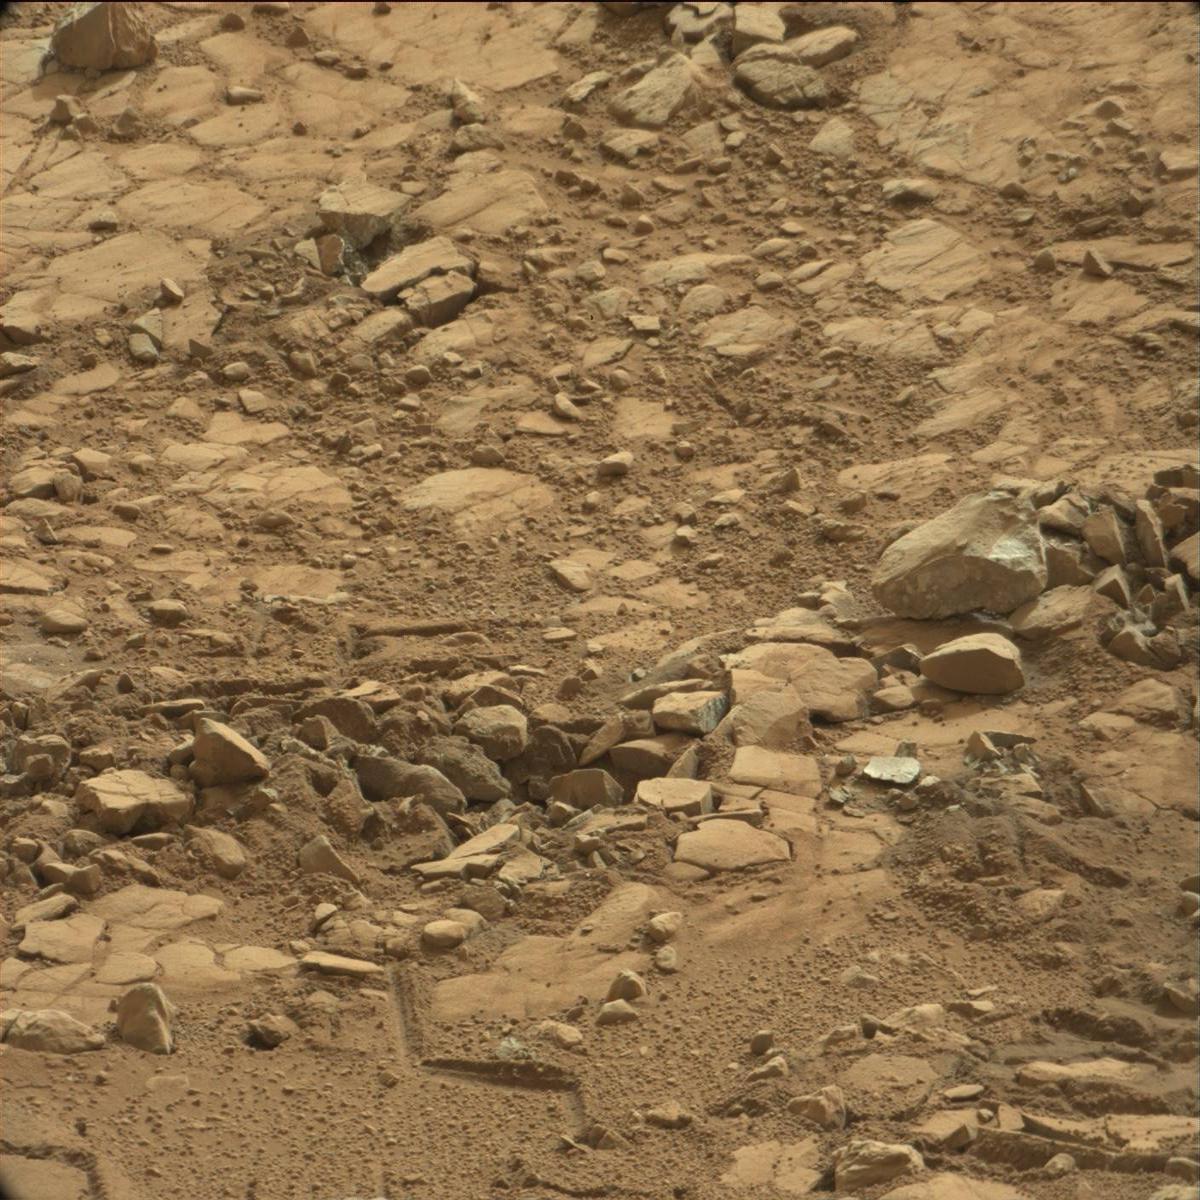
Terrain classes present: Bedrock, Rock, Sand / Soil, Track